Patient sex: F
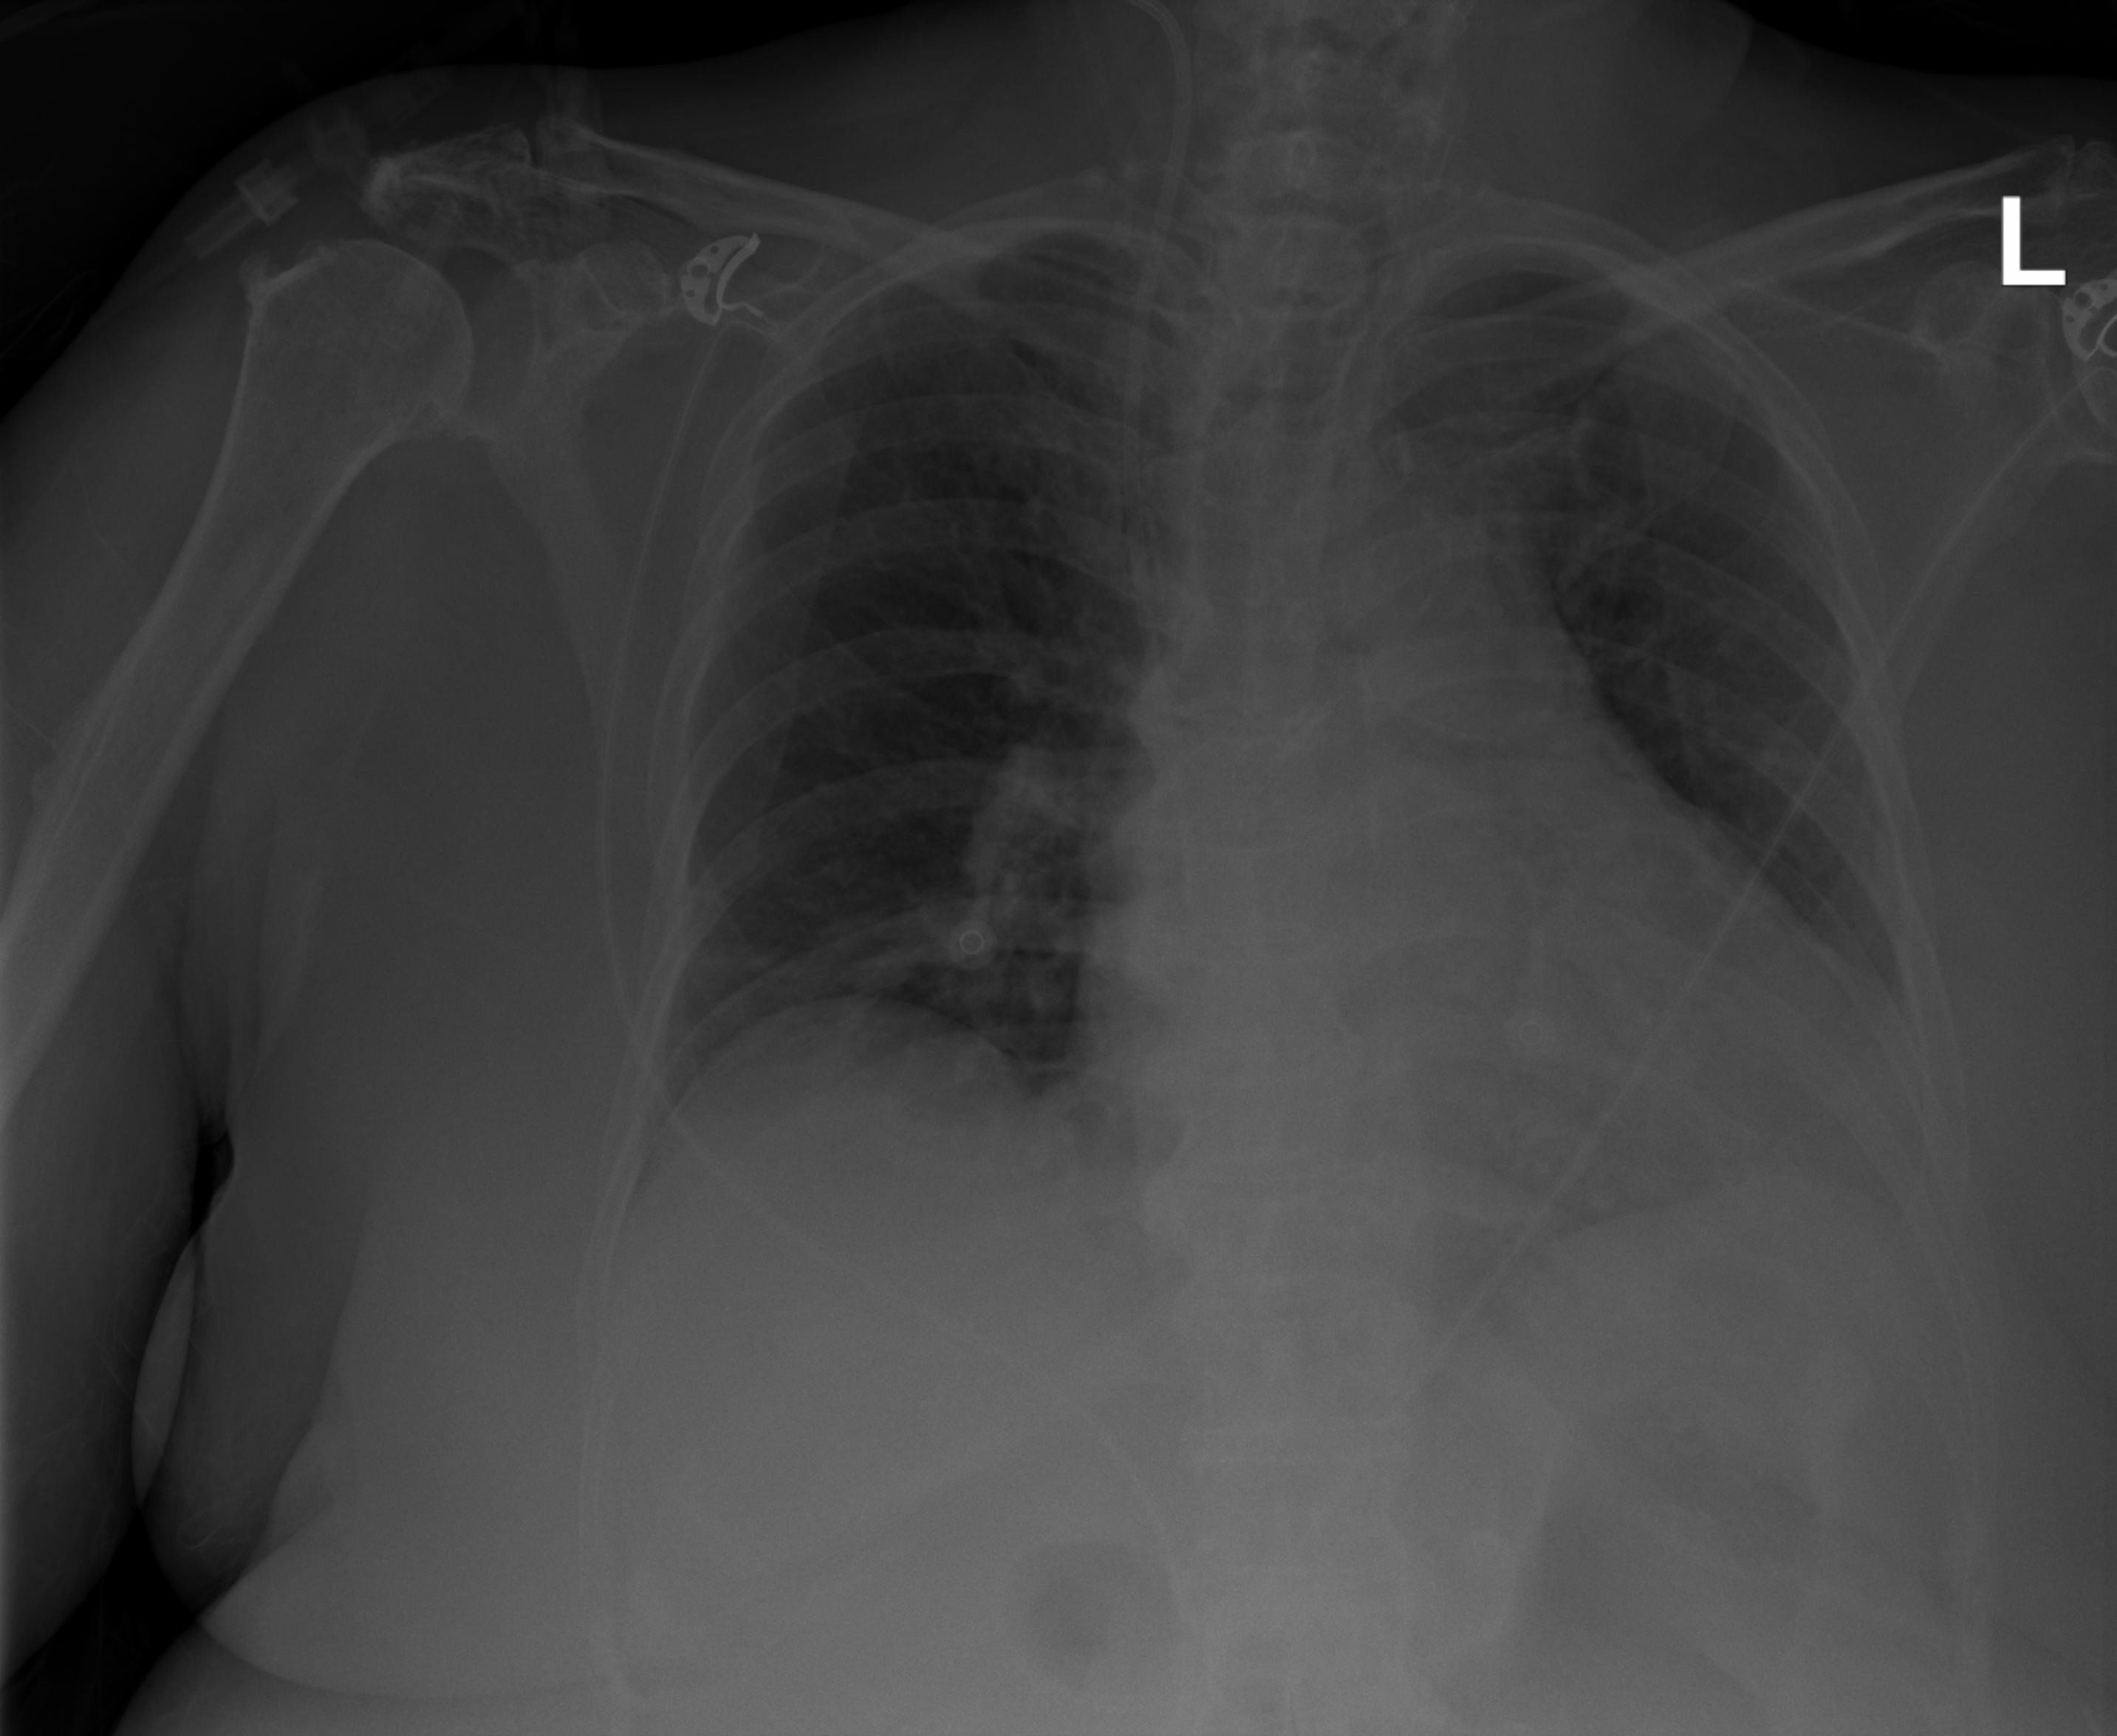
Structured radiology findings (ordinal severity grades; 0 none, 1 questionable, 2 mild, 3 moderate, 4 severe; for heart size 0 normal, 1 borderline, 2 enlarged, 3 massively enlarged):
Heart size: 2
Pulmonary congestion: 2
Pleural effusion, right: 0
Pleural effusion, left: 2
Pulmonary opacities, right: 0
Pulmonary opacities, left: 0
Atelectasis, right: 0
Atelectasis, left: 2